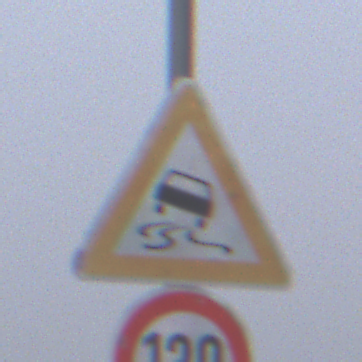
Verkehrszeichen: SchleuderOderRutschgefahr
Zusatzzeichen unten: Geschwindigkeit130
Umgebung: Outdoor, RoadRail
Tageszeit: MorningAfternoon
Wetter: Overcast
Licht: Natural
Jahreszeit: NotSpecified
Kontrast: LowContrast